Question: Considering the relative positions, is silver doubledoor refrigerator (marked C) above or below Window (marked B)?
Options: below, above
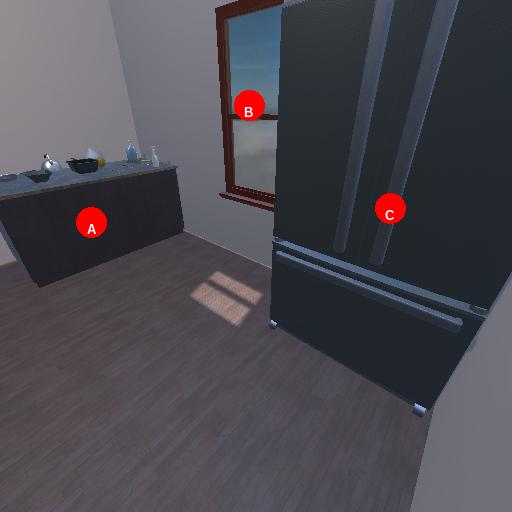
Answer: below